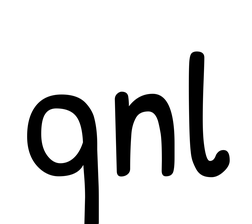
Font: PatrickHand-Regular